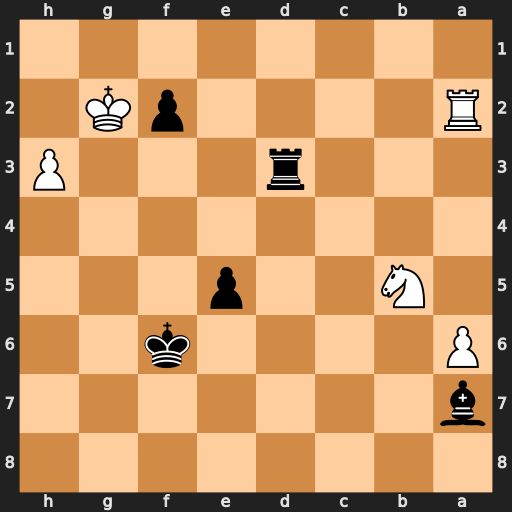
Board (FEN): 8/b7/P4k2/1N2p3/8/3r3P/R4pK1/8
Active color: b
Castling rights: -
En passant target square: -
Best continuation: Rg3+ Kxg3 f1=Q